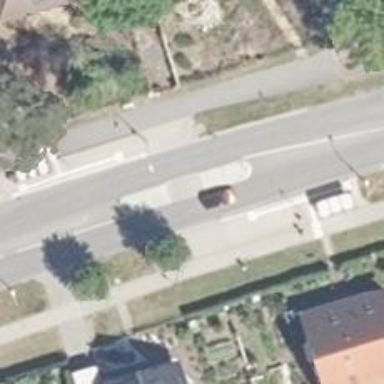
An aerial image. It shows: Asphalt road with separate sidewalk. The road is primary highway with traffic calming island.